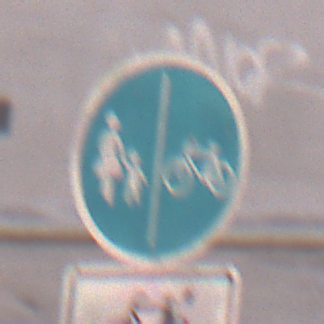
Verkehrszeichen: GetrennterRadUndGehwegRadwegRechts
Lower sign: EinspurigeFahrzeugeFrei4
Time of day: MorningAfternoon
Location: Outdoor (Urban)
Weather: PartlyCloudy
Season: NotSpecified
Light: Natural